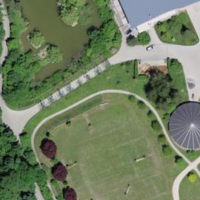
EUNIS habitat code: 53
Species observed at this site:
Euonymus europaeus